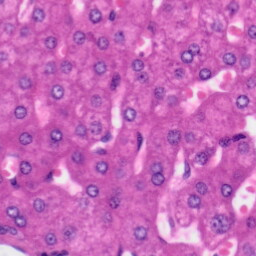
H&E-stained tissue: Liver